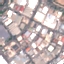
Land use / land cover: Industrial